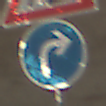
Verkehrszeichen: VorgeschriebeneFahrtrichtungRechts
Zusatzzeichen oben: Arbeitsstelle
Umgebung: Roofed, Tunnel
Tageszeit: Midday
Wetter: NotSpecified
Licht: Natural
Jahreszeit: NotSpecified
Kontrast: MediumContrast